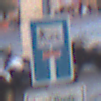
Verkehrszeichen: SackgasseRadverkehrFussgaengerDurchlaessig
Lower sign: HinweisGeaenderteVorfahrtVerkehrsfuehrungVerkehrsregelung3
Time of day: SunriseSunset
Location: Outdoor (Urban)
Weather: Clear
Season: NotSpecified
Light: Natural